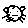
Label: cat